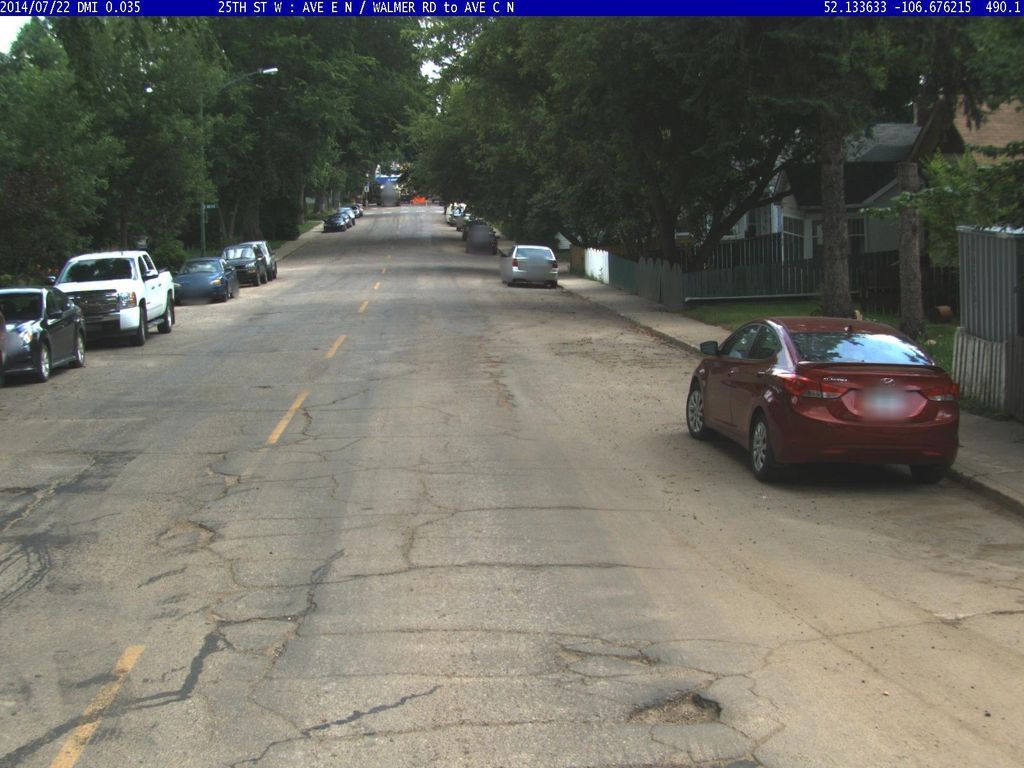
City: saskatoon